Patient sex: F
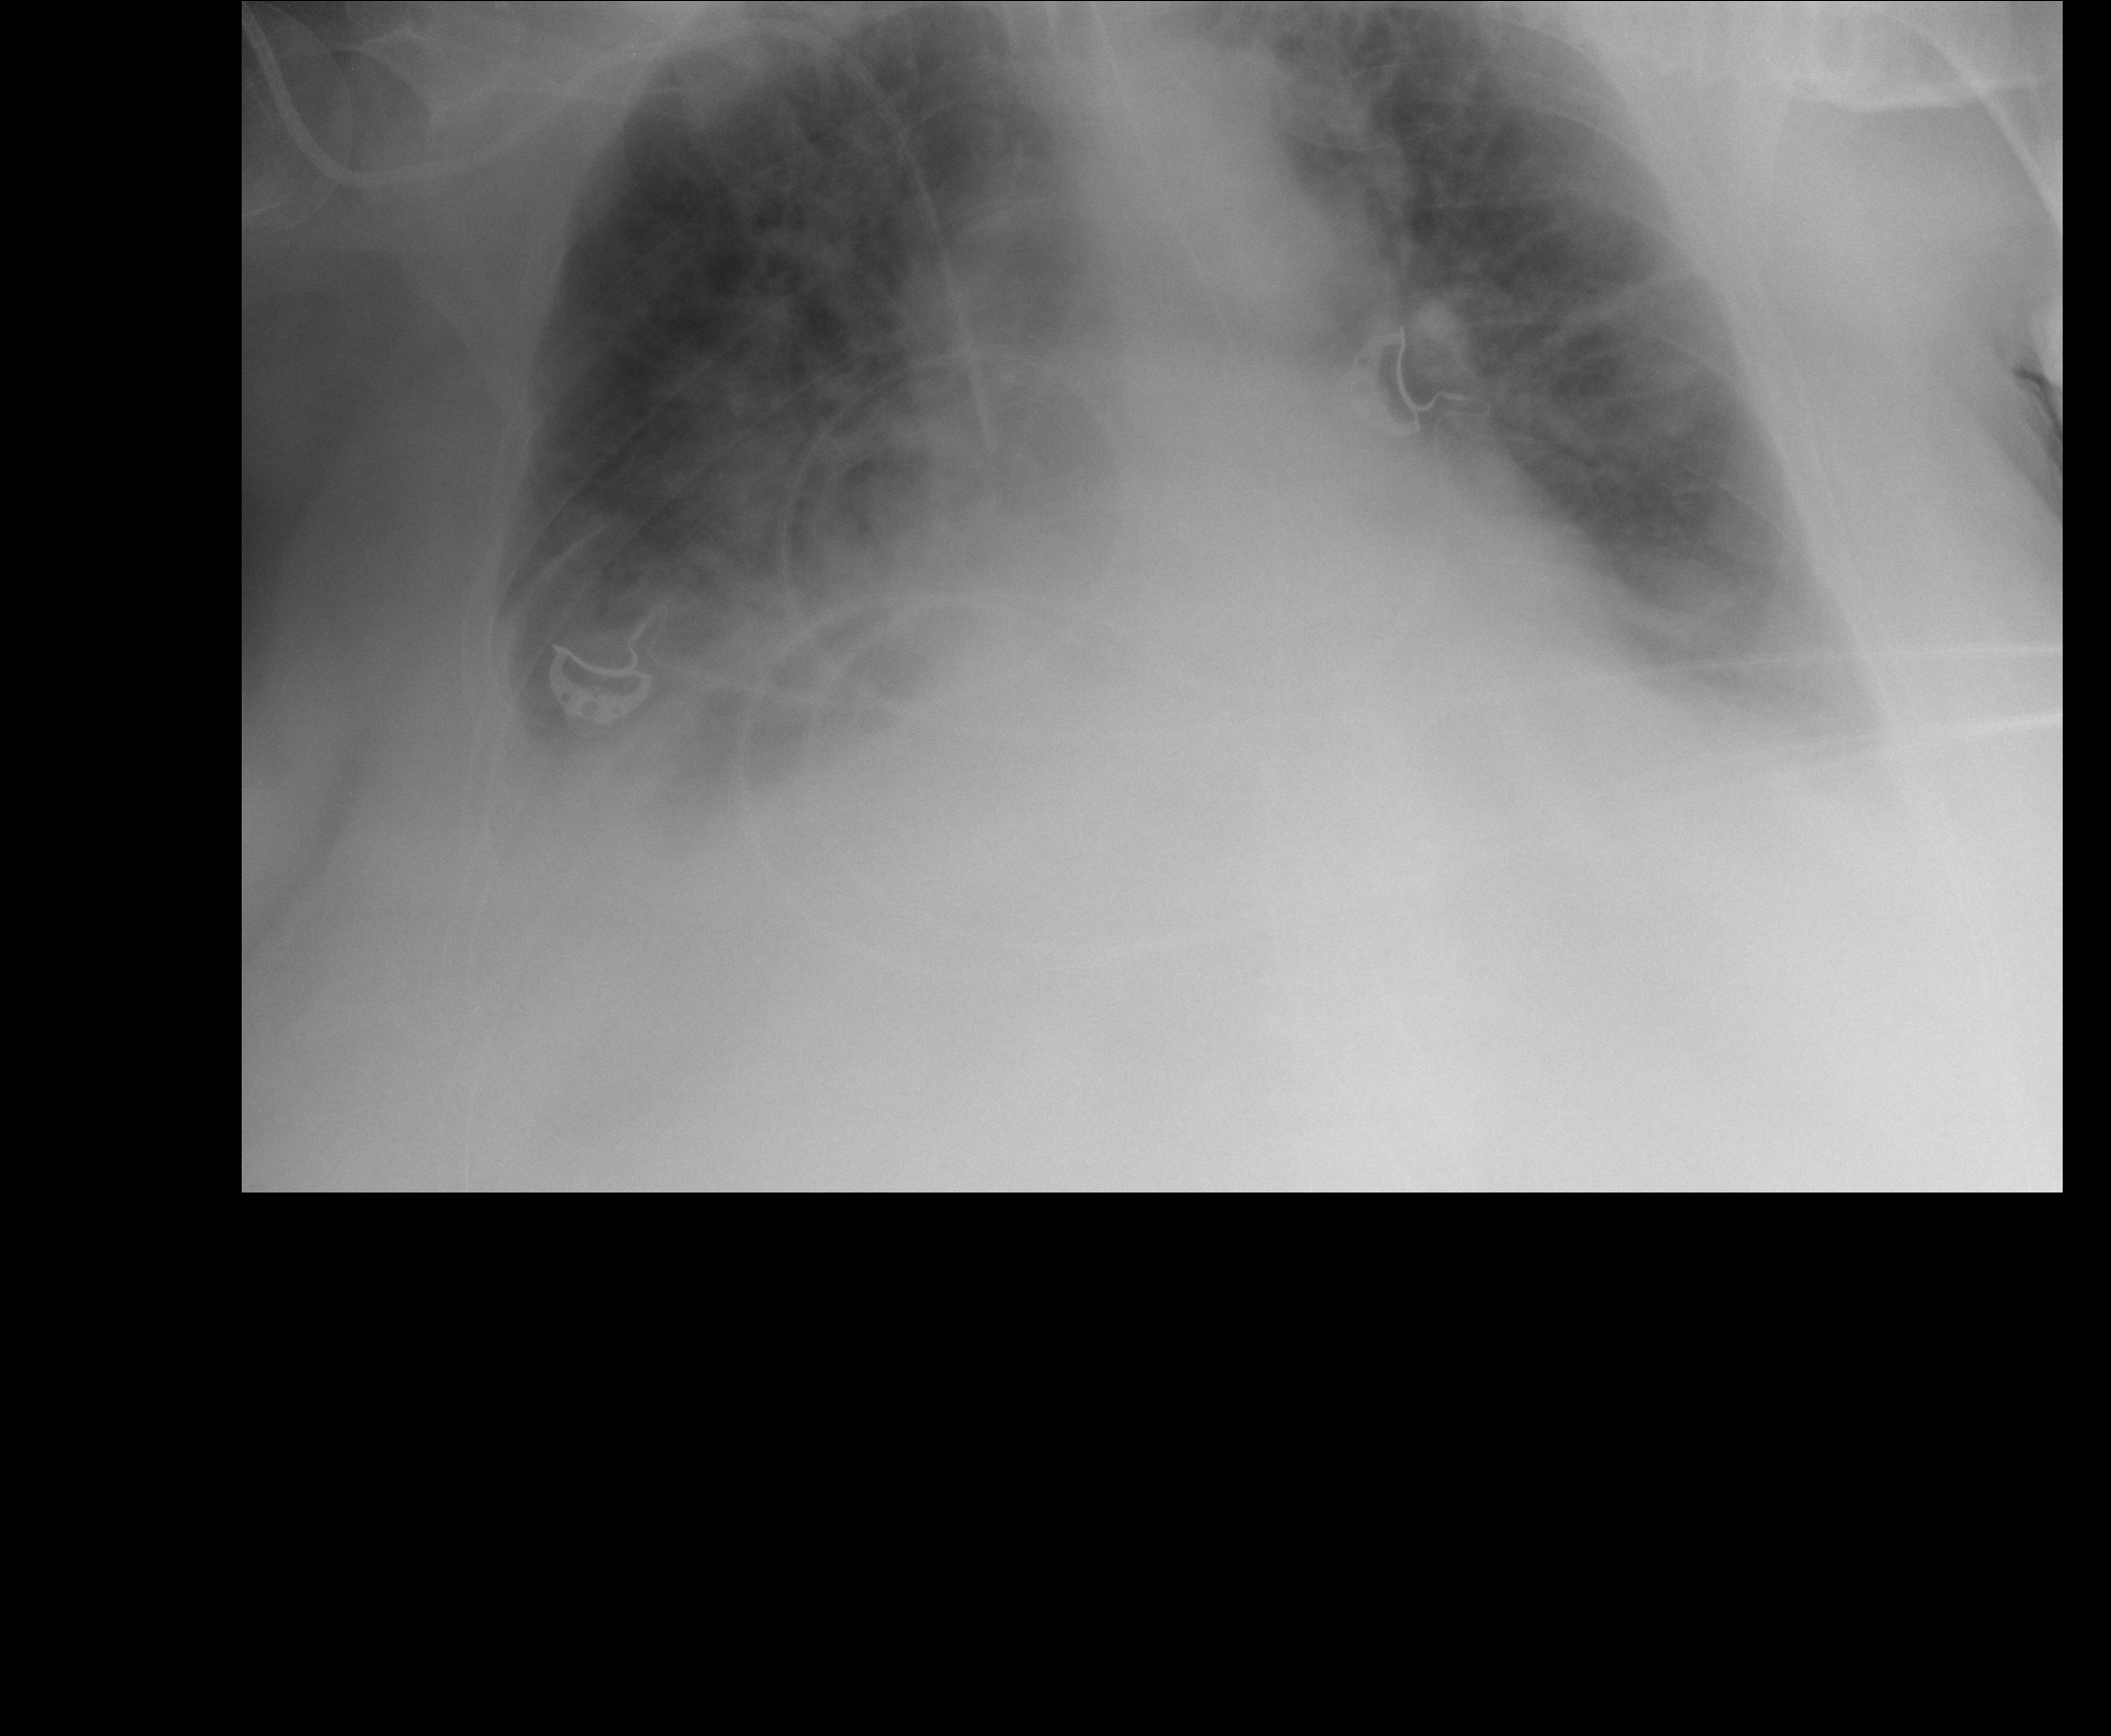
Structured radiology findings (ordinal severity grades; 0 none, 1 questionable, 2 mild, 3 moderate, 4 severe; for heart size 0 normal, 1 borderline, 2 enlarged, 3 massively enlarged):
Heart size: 2
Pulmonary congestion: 2
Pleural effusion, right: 2
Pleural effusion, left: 2
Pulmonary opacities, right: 3
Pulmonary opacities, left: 2
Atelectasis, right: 3
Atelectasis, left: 2